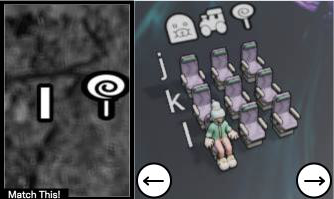
Task: seats
Answer: no